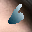
Label: 6